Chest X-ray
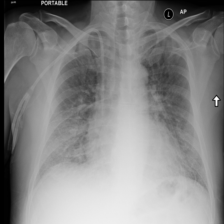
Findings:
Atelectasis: negative
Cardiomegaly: positive
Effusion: positive
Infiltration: positive
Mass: negative
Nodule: negative
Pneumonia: negative
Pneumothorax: negative
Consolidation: negative
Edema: positive
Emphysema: negative
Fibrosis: negative
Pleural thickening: negative
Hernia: negative